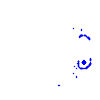
Particle: pion